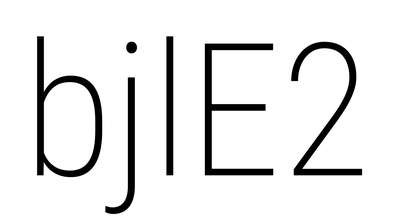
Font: Roboto_Condensed_ExtraLight